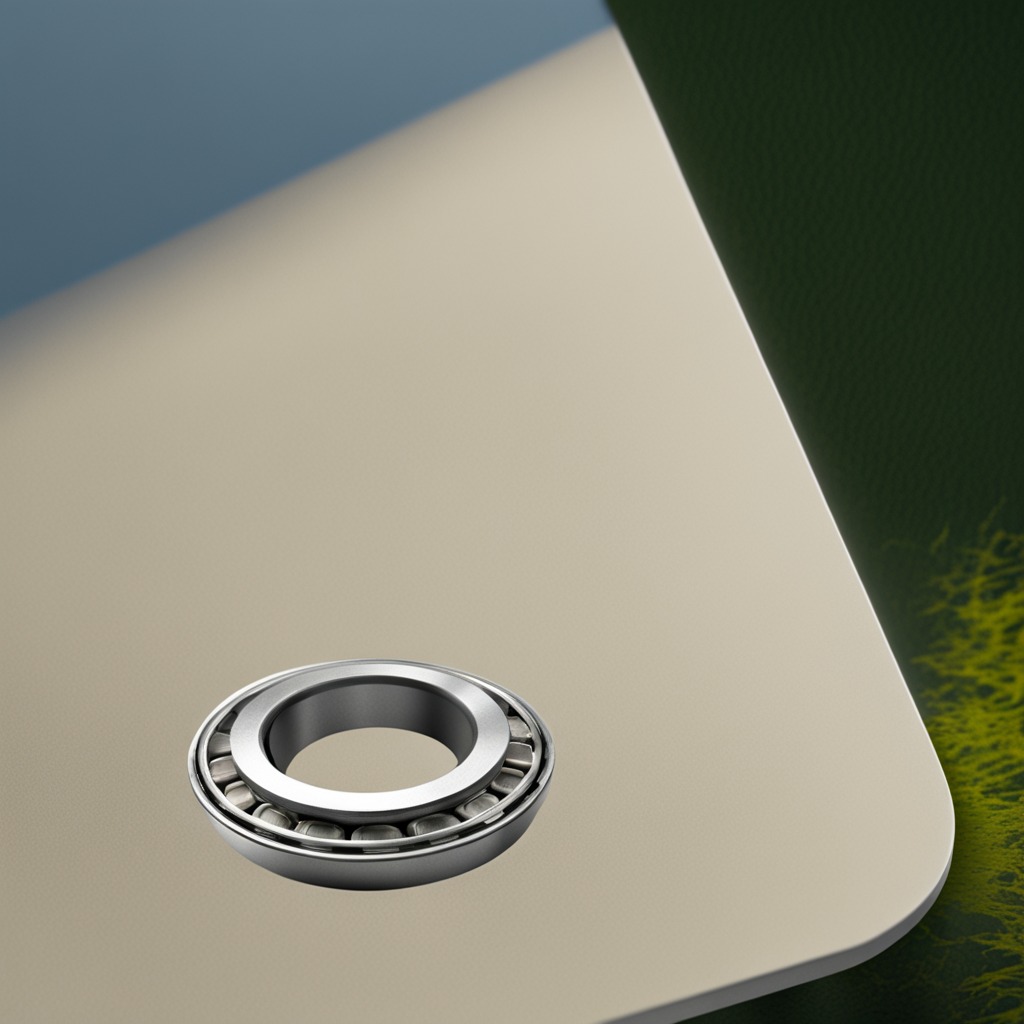
A metal ball bearing is lying on a clean utility table in a temporary outdoor tool station afternoon light present textured surface